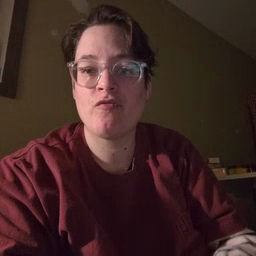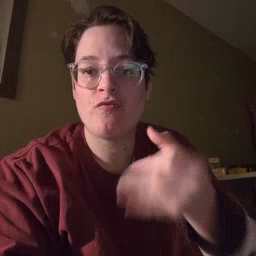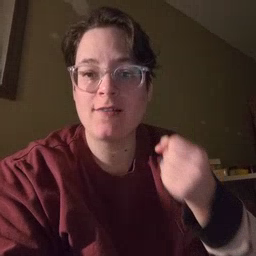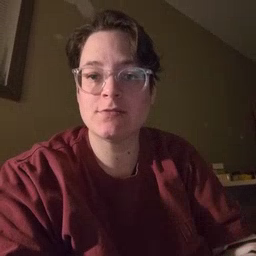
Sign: fast